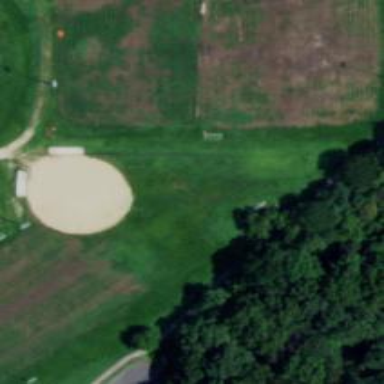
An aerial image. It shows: Softball pitch for leisure and sport activities.